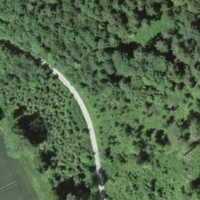
EUNIS habitat code: 41
Species observed at this site:
Prunus spinosa